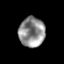
Tissue: prostate
Cell type: T cells
Senescence score: 0.3603
Nuclear area (px): 759
Mean DAPI intensity: 143.231